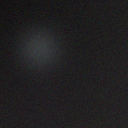
Screen state: off